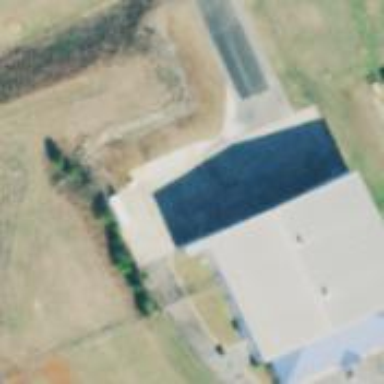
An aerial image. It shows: Hangar building located at airport.